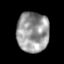
Tissue: skin
Cell type: Epithelial cells
Senescence score: 0.2497
Nuclear area (px): 1263
Mean DAPI intensity: 152.762